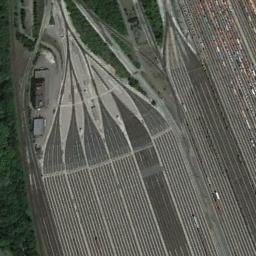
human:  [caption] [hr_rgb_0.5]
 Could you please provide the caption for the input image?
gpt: The railway station has lots of railways and some trains .

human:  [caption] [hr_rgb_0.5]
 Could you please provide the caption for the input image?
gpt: There is a big railway station next to the woodland .

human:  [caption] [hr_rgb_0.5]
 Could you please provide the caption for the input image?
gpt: The railway station is next to some trees and grass .

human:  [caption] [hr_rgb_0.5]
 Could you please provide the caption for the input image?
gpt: Many trees are near the railway station .

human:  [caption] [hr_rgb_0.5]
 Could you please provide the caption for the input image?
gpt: There are some green trees beside the railway station .